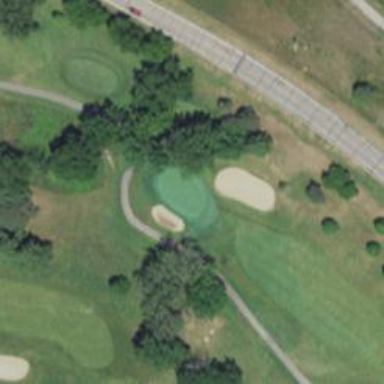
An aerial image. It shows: Golf hole.